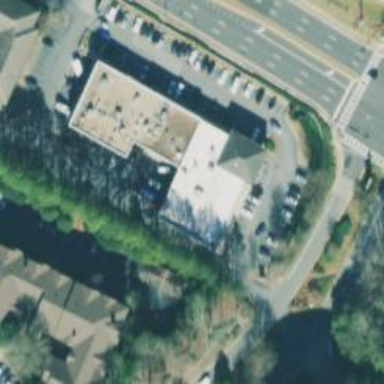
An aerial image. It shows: Pharmacy providing healthcare services.